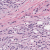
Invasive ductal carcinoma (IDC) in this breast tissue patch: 1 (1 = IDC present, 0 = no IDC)